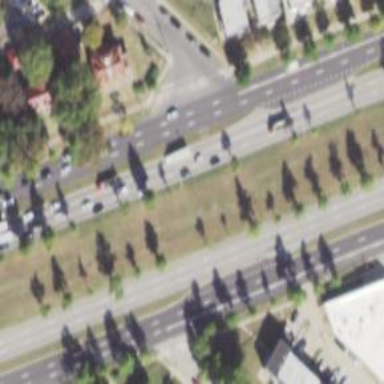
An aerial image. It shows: Asphalt trunk link road.